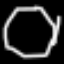
Label: octagon